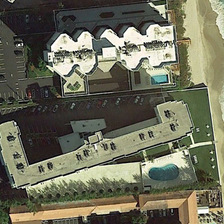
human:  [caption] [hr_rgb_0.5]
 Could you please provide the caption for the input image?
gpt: several buildings with parking lots and three swimming pools are in a resort near a beach .

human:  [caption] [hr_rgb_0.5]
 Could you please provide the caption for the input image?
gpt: several buildings with parking lots and three swimming pools are in a resort near a beach .

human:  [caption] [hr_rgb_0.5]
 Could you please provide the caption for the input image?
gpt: several buildings with parking lots and three swimming pools are in a resort near a beach .

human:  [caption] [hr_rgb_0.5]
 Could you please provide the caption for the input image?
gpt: several buildings with parking lots and three swimming pools are in a resort near a beach .

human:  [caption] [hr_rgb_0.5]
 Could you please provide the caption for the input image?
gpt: several buildings with parking lots and three swimming pools are in a resort near a beach .